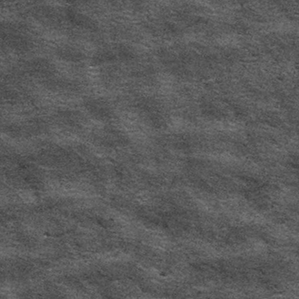
Label: frost